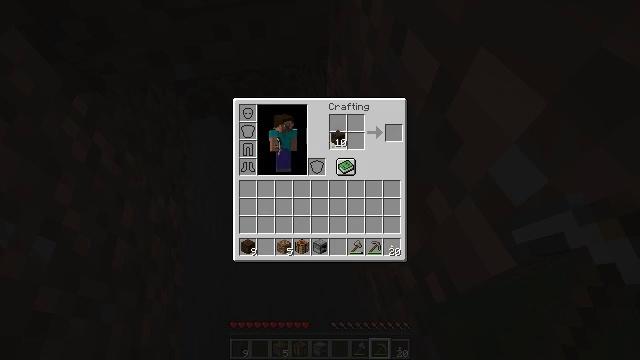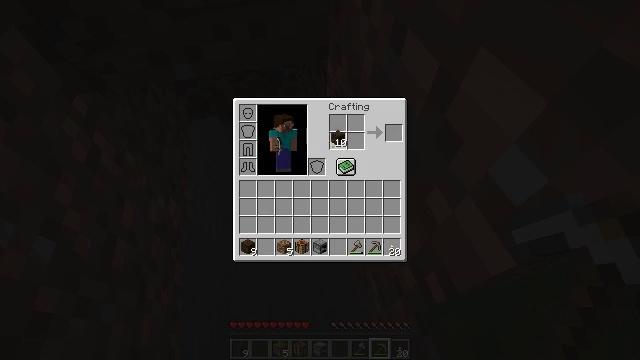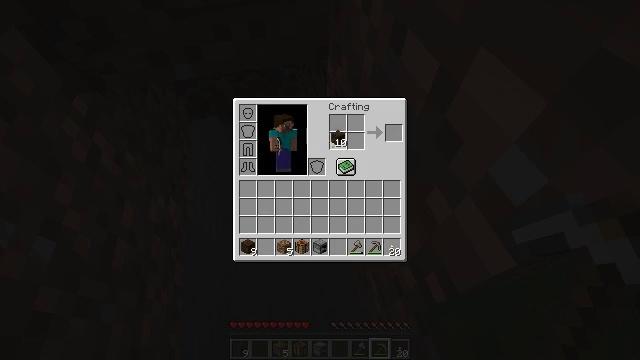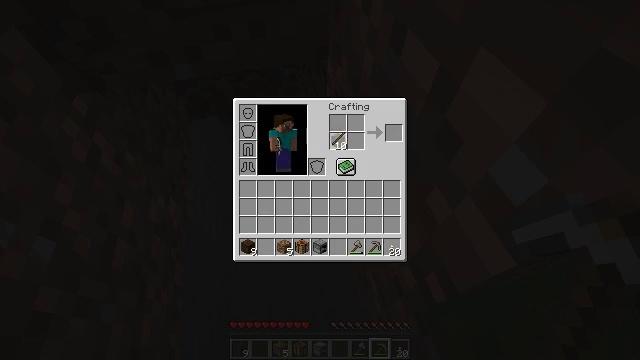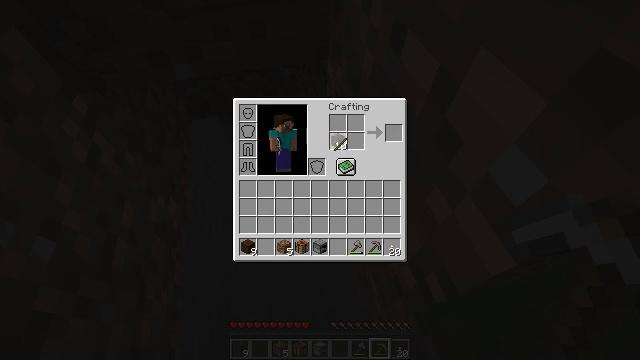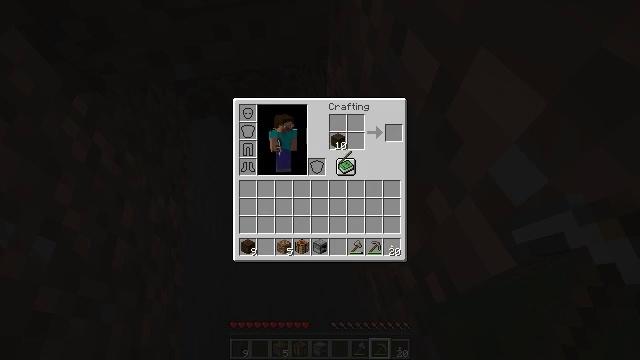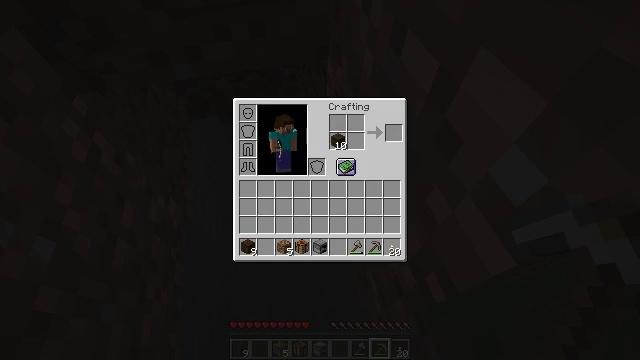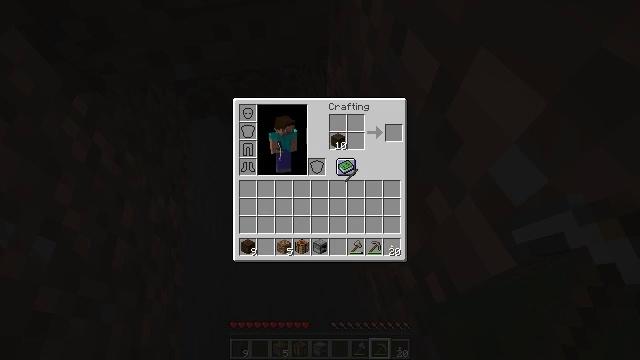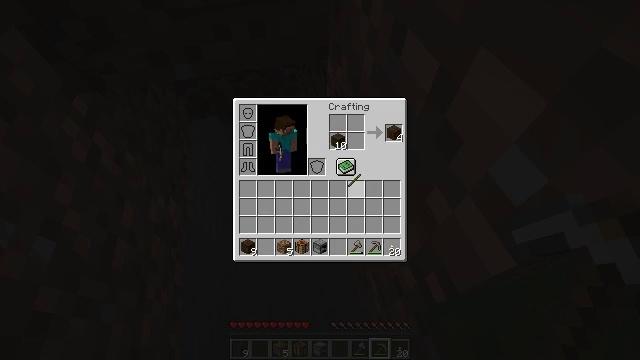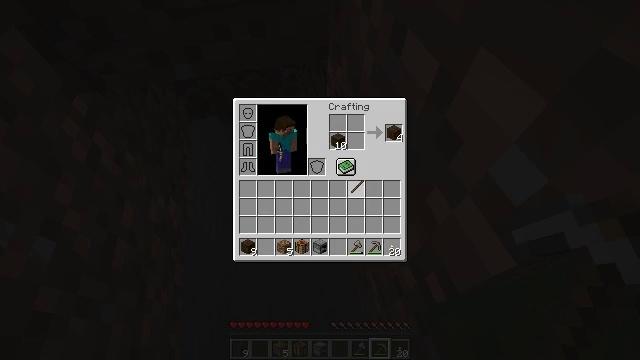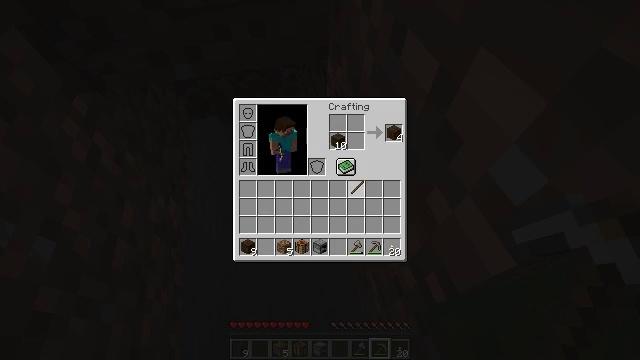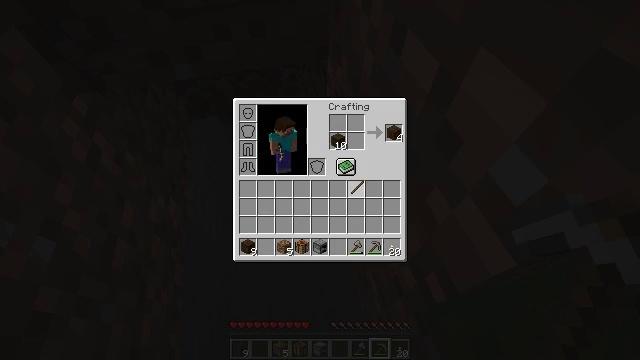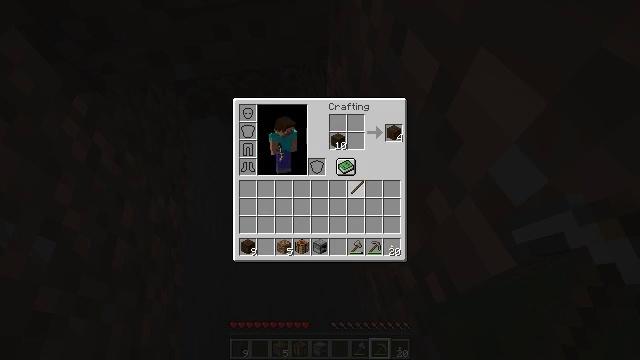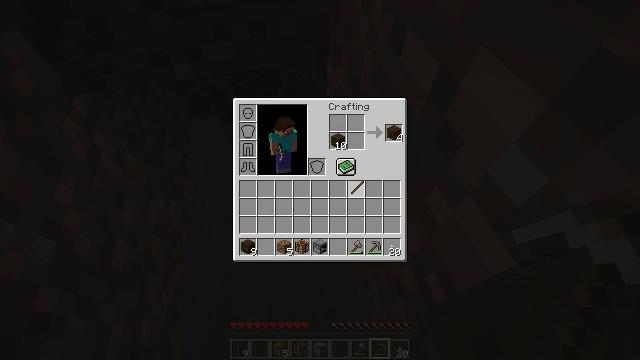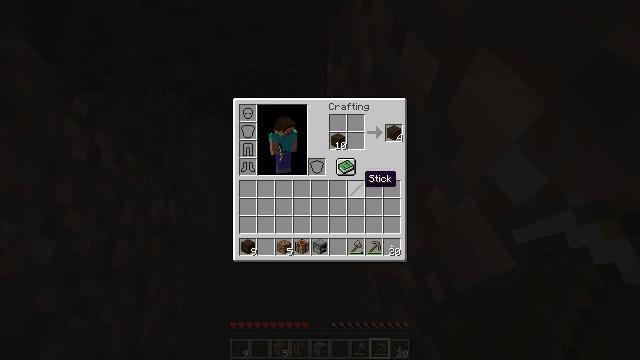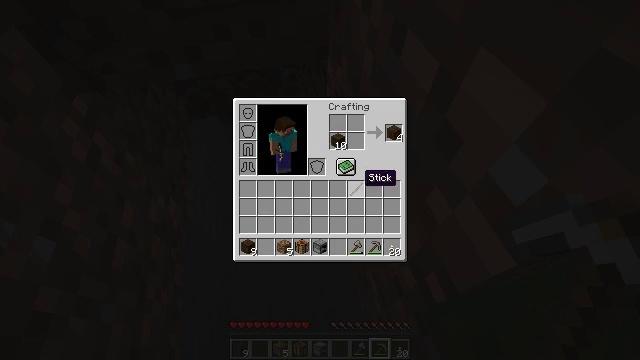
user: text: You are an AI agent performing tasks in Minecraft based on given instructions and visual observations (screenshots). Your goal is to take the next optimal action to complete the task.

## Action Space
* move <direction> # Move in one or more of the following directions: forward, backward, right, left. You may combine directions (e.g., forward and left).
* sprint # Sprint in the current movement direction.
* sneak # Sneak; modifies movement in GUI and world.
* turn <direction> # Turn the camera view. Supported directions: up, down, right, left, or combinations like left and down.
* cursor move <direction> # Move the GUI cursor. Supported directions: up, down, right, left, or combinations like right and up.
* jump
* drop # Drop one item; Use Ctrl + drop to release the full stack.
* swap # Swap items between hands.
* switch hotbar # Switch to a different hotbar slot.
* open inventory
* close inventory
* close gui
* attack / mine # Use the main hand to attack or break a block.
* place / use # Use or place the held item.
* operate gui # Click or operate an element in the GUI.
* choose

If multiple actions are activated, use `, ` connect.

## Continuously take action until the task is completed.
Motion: motion action
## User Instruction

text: Convert dark oak logs into dark oak planks.
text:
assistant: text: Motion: operate gui
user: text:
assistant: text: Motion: operate gui
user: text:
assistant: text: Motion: no_op
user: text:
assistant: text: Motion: no_op
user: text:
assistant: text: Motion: cursor move down
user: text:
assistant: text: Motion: cursor move down
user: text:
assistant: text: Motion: no_op
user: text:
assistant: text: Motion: no_op
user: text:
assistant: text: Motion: no_op
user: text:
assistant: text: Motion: no_op
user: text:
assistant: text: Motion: no_op
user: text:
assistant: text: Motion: operate gui
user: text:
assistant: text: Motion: operate gui
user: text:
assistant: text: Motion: no_op
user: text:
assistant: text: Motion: no_op
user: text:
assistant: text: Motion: cursor move up
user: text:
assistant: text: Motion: cursor move up
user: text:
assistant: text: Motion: cursor move right and up
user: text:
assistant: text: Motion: cursor move right and up
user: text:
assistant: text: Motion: sneak
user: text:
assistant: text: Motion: sneak
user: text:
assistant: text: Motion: sneak
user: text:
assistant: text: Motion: sneak, cursor move down
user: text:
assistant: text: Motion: sneak, cursor move down
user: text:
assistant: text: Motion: sneak
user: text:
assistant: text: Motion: sneak
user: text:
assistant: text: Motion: sneak, operate gui
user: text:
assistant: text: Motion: sneak, operate gui
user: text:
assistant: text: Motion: sneak, operate gui
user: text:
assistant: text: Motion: sneak, cursor move down